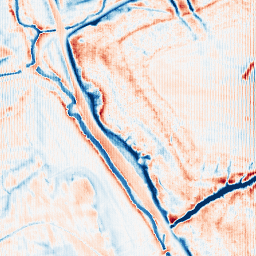
Category: edge_preserving
Decomposition family: anisotropic_diffusion
Decomposition parameters: iterations: 50
kappa: 100
gamma: 0.2
Upsampling method: fft_zeropad
Upsampling parameters: scale: 8
Upsampling scale: 8